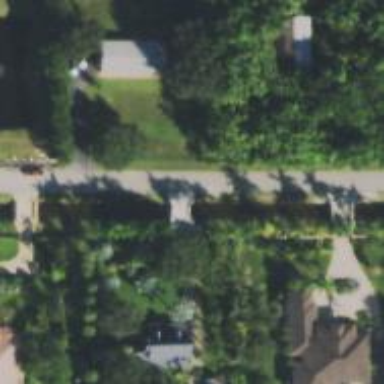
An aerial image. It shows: Driveway.